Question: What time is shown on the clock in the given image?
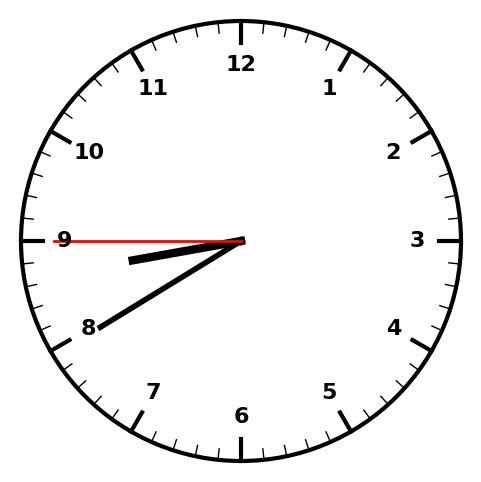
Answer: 08:39:45